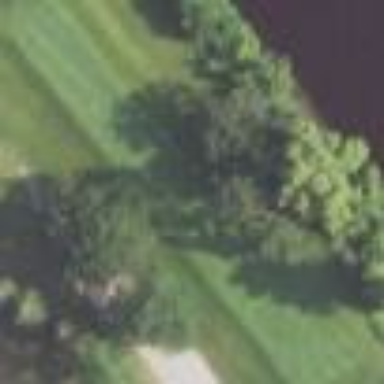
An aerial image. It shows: Golf tee.